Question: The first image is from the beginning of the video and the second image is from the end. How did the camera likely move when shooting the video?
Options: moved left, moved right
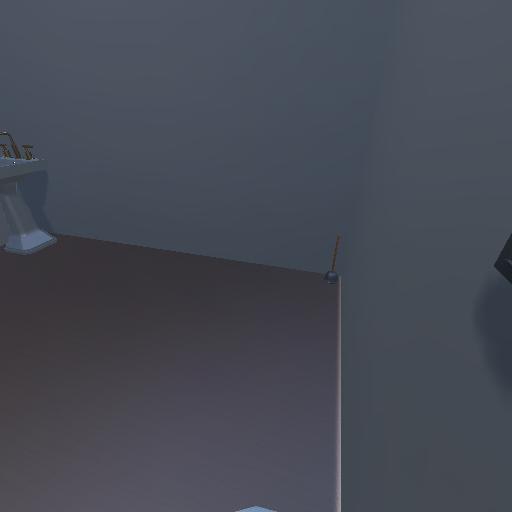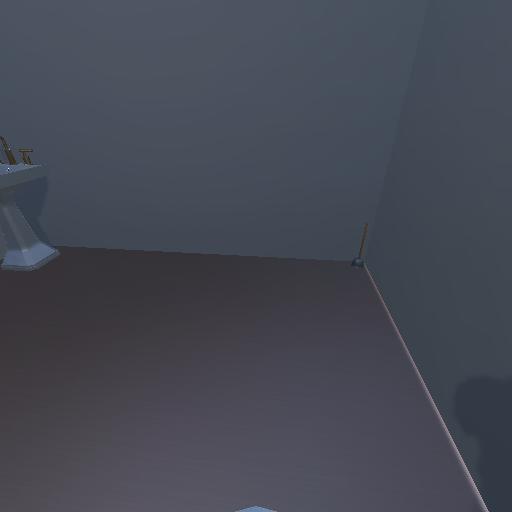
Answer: moved left